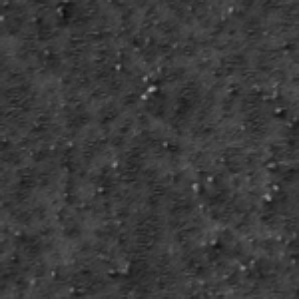
Label: frost